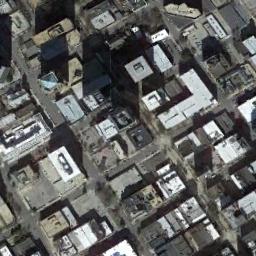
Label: commercial_area